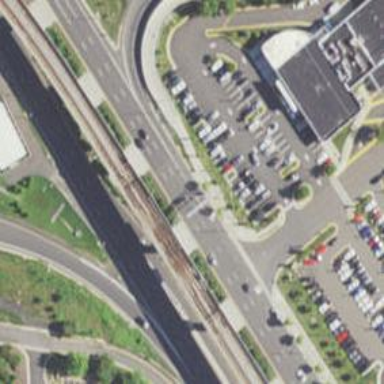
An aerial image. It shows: Railway crossing.